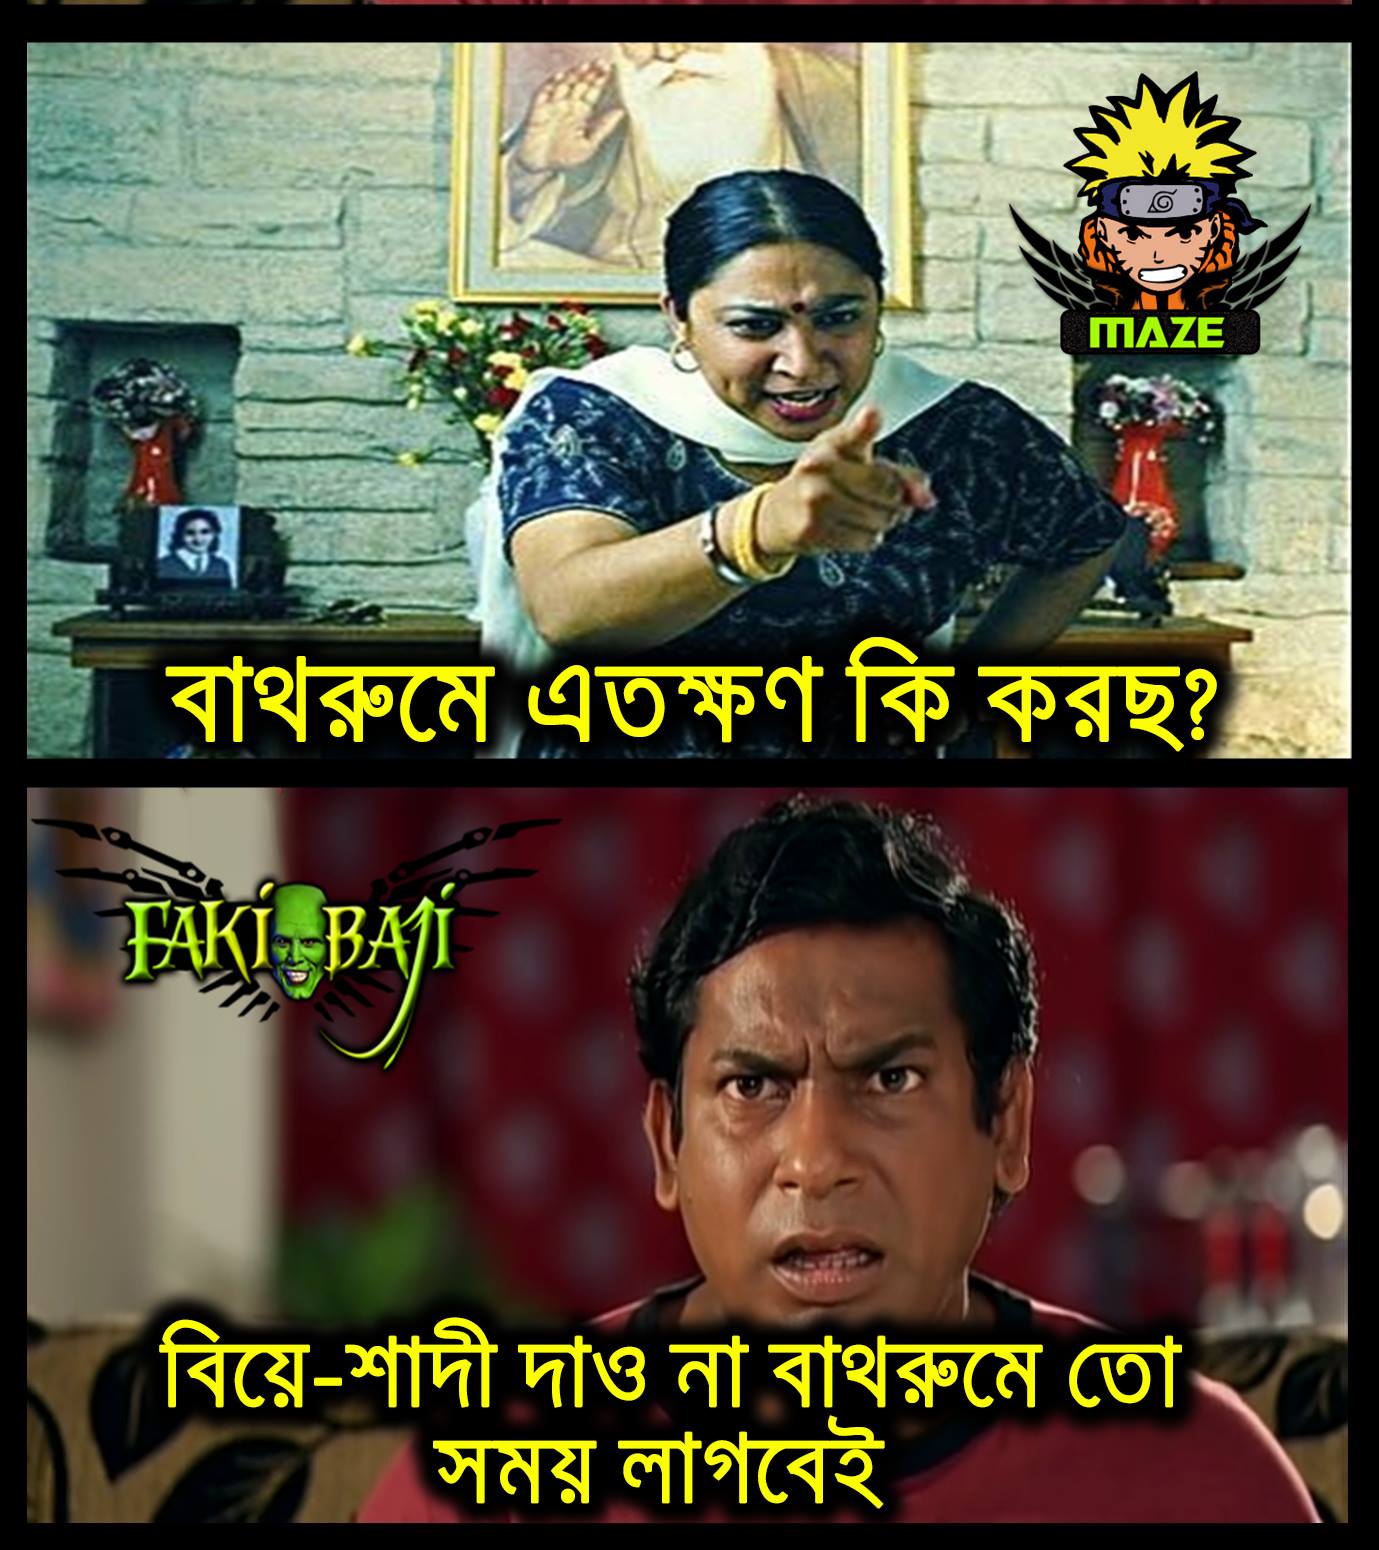
Text: বাথরুমে এতক্ষণ কি করছ? বিয়ে-শাদি দাও না বাথরুমে তো সময় লাগবেই
Label: Non Hate